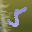
Label: 5